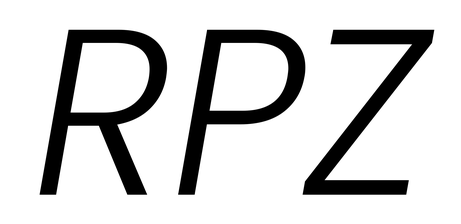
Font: Poppins-LightItalic